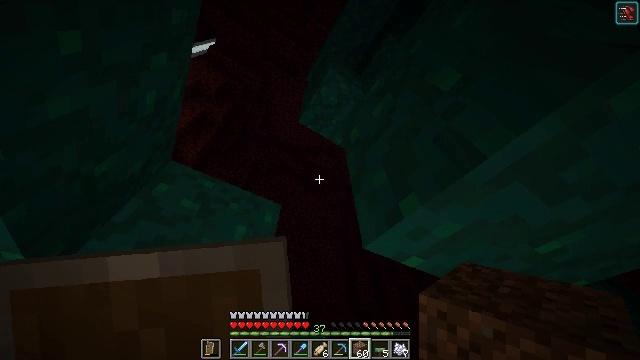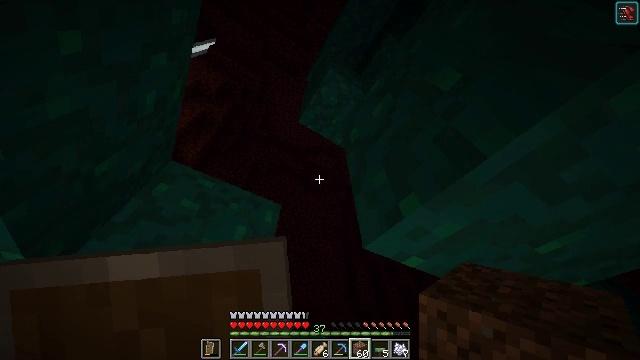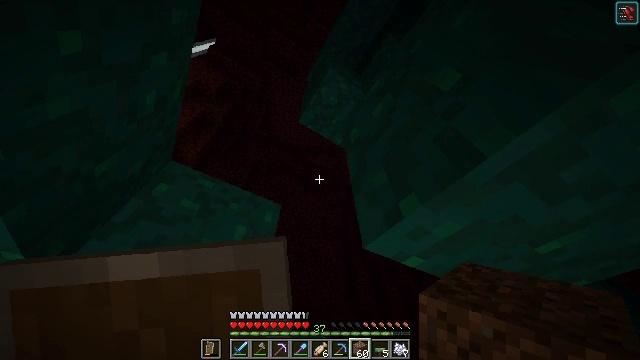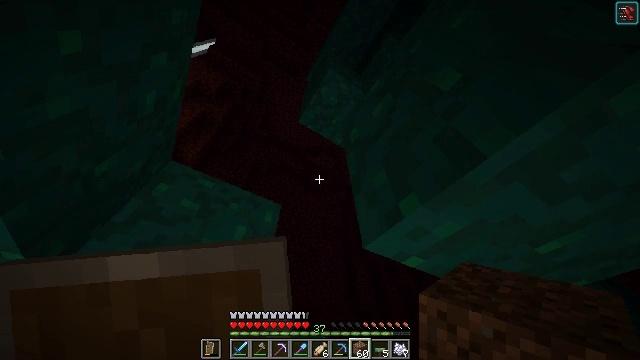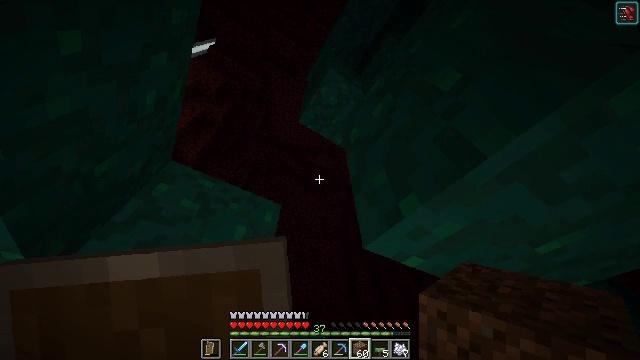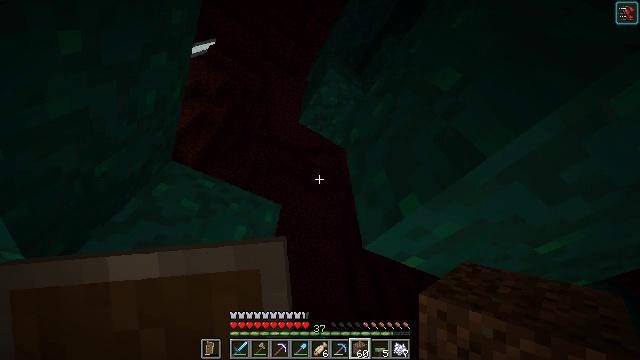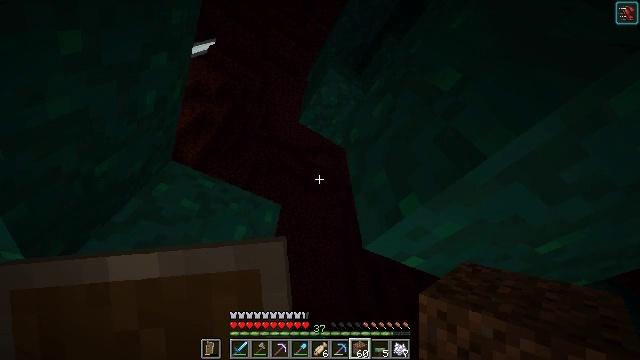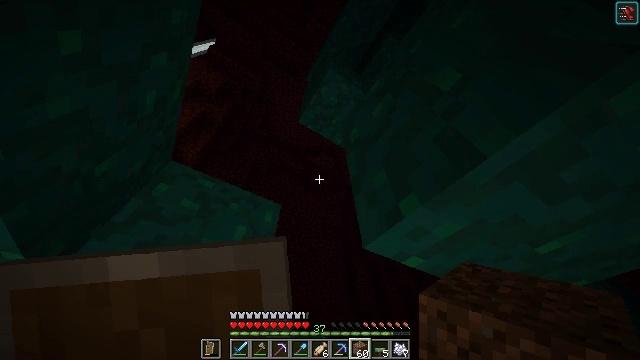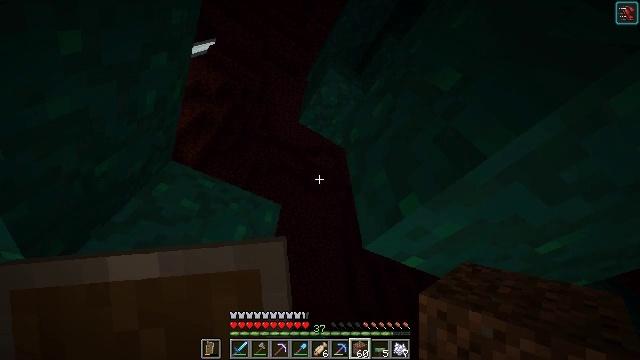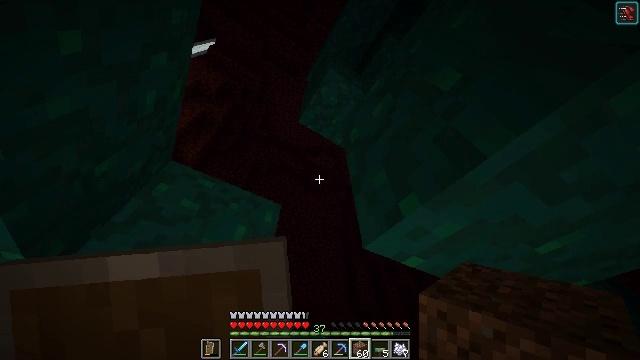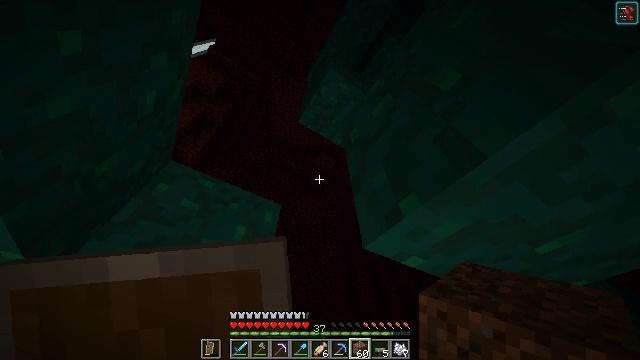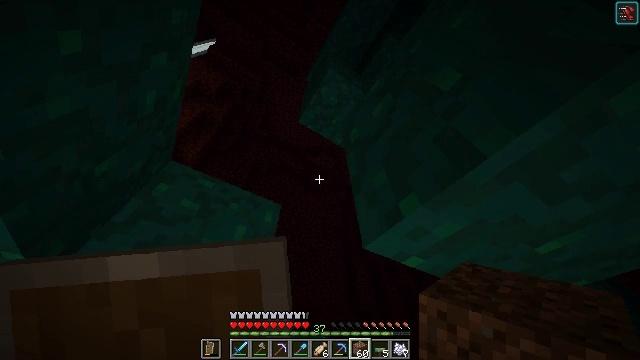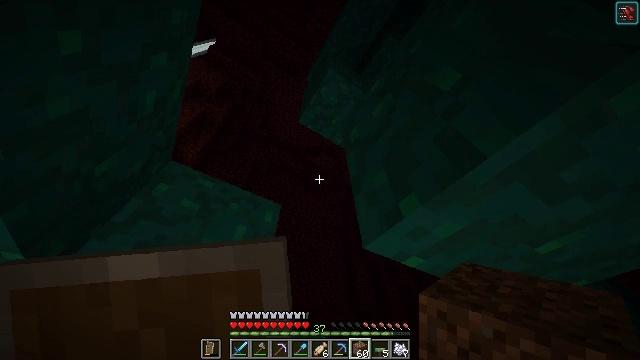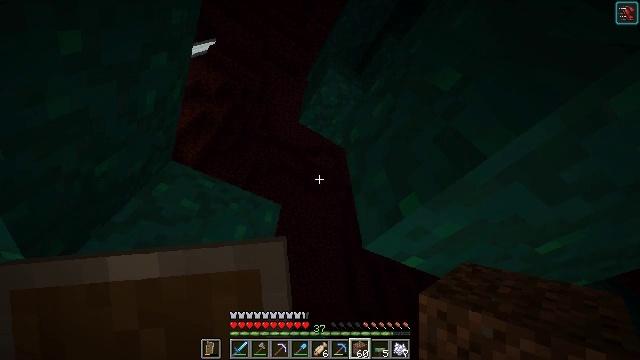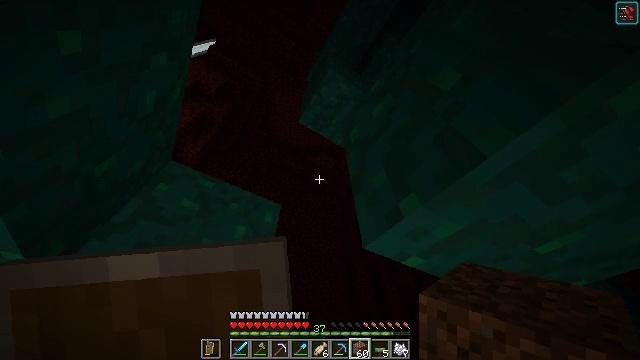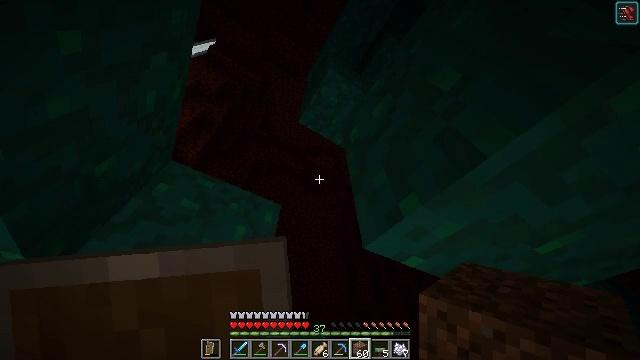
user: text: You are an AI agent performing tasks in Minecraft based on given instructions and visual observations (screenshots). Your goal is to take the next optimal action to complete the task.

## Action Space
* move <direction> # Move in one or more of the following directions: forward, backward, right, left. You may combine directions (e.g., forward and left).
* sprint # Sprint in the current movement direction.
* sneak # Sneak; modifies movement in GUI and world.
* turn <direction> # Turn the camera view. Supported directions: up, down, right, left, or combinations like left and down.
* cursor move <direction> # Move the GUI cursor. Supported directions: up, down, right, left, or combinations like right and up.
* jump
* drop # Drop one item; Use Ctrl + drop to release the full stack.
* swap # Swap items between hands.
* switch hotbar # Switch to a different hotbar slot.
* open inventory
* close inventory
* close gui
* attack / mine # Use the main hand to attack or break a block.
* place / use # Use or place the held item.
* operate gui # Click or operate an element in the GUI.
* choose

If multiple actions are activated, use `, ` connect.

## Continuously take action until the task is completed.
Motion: motion action
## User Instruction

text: Collect warped wart block.
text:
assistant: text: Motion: no_op
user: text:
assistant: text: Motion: no_op
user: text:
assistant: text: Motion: no_op
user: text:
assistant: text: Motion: no_op
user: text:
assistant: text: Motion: no_op
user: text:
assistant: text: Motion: no_op
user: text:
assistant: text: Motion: no_op
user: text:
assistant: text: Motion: no_op
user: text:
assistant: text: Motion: no_op
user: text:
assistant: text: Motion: no_op
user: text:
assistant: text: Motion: no_op
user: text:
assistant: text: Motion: no_op
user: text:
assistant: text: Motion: no_op
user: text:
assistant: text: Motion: no_op
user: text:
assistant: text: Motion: no_op
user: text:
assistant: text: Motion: no_op
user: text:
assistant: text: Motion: no_op
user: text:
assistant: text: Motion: no_op
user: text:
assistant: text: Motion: no_op
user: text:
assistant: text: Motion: no_op
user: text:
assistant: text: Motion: no_op
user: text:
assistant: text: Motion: no_op
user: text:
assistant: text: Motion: no_op
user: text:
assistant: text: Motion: no_op
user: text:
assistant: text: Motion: no_op
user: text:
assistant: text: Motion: no_op
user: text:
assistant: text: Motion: no_op
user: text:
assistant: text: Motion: no_op
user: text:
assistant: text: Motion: no_op
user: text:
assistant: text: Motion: no_op